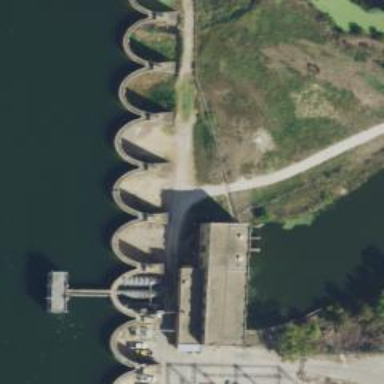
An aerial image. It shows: Hydro power generator utilizing water storage as its method.